Question: I use the following code at the moment to assert on a 'boolean' value, however the method 'org.hamcrest.Matchers.is()' is deprecated.
'''
assertThat(someValue, is(false));
'''
Is there a simple alternative syntax to test for boolean values without resorting to 'assertTrue()' which gives you poor failure messages like "java.lang.AssertionError"
---
after receiving comments/answers
My initial concerns were raised because Eclipse shows the following import statement as deprecated

On viewing the <URL>' method, only one of which is deprecated.
Therefore, to clarify the comment from @mark and the answer from @matt, the use of 'is()' that I have posted above is valid and not deprecated.
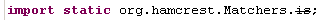
Answer: Have you tried 'equalTo(T)'?
'''
assertThat(someValue, equalTo(false));
'''
I don't see that <URL>d however.